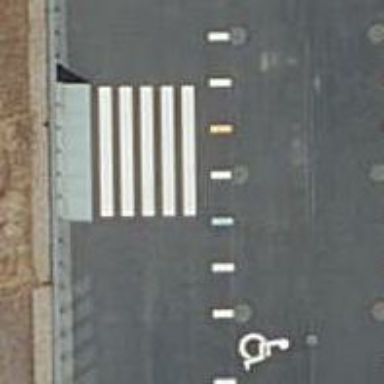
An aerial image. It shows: Uncontrolled zebra crossing on the road.